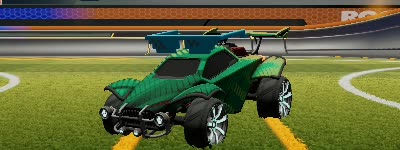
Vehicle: octane